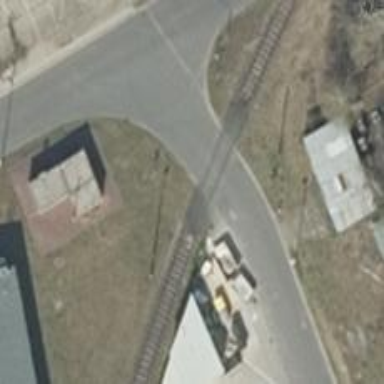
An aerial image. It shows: Level crossing along the railway.